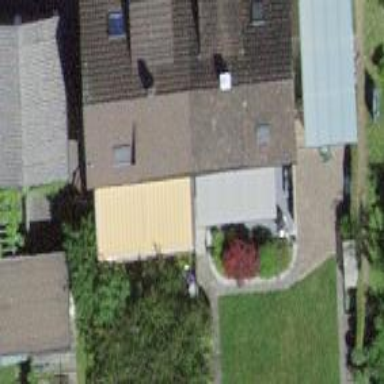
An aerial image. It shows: Terrace building with gabled roof covered in roof tiles.